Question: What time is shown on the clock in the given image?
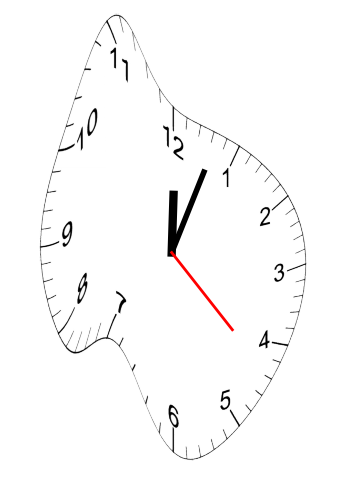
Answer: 12:03:22